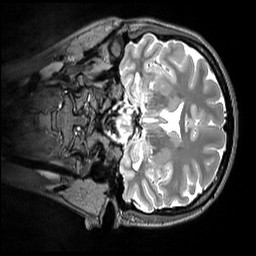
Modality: T2w
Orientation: coronal
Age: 21
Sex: female
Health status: healthy
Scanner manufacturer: siemens
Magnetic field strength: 3 T
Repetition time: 3.2 s
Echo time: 0.412 s